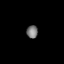
Tissue: lung
Cell type: Others
Senescence score: 0.2243
Nuclear area (px): 141
Mean DAPI intensity: 121.064